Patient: sex M, age 31
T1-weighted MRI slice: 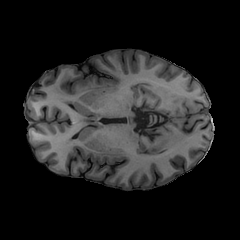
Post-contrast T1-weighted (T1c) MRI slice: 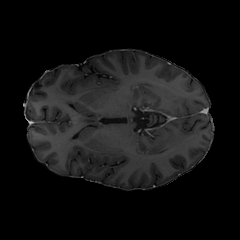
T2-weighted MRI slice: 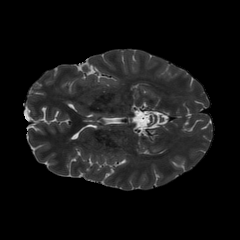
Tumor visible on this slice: yes
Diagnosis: Astrocytoma, IDH-mutant
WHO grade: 2